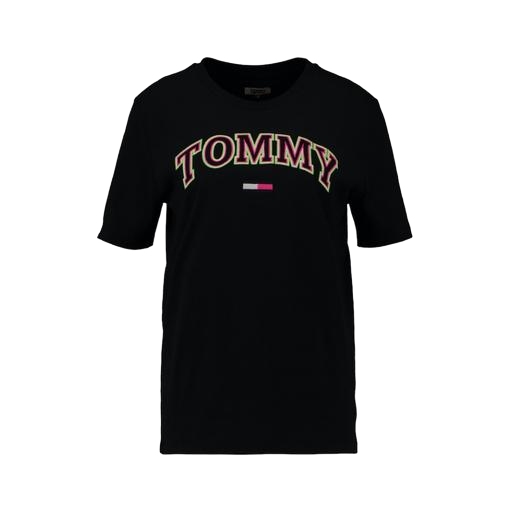
t-shirt twist graphic, multicolor black embroidered logo t-shirt, multicolor t-shirt large logo, white background